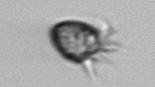
Label: Ciliophora